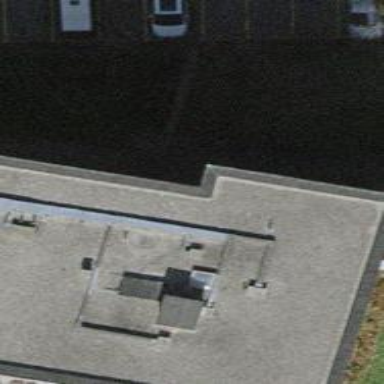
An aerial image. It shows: Flat-roofed apartment building.